Question: I am developing a C# ASP.NET web application. I have data being pulled from two databases. One is the database that holds all of our actual data, the second is to be used so that users of the site can save "favorites" and easily find this data later. The databases have the following columns:
Table1:
Table2:
If the item is present in table2 (the user has already added it), I want to mark the item as removable if it comes up again in a search, and addable if it has is not yet in their favorites.
I've got data from both pulled into datatables so I can compare them, but I feel that using a nested foreach loops will be too tedious as the query is set to return a max of 300 results. Also to do that, I have to put a bool value in one of the tables to mark that it was found, so this seems messy.
I have read up a little on Linq, but can't find anything exactly like this scenario. Could I use Linq to accomplish such a thing? Below is an (admittedly crude) image of the search results page that may help get a better grasp on this. In the real deal, the Add and Remove links will be imagebuttons.

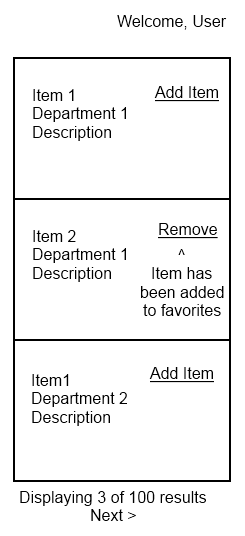
Answer: Forgot to ever post the solution to this one, but I went with the HashSet setup, with one loop to compare. Thank you everyone for your comments.
'''
if (User.Identity.IsAuthenticated)
{
DataColumn dc = new DataColumn("isMarked", System.Type.GetType("System.Int32"));
ds.Tables[0].Columns.Add(dc);
string[] strArray = ds.Tables[0].AsEnumerable().Select(s => s.Field<string>("itemid")).ToArray<string>();
HashSet<string> hset = new HashSet<string>(strArray);
foreach (DataRow dr in ds.Tables[0].Rows)
{
if (hset.Contains(dr["itemid"].ToString().Trim()))
dr[3] = 1;
else
dr[3] = 0;
}
}
'''